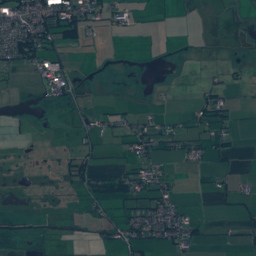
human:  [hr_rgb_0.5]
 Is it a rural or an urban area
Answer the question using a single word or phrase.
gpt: urban

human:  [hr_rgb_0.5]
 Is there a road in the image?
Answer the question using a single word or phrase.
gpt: yes

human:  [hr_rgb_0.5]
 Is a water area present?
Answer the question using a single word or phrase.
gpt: yes

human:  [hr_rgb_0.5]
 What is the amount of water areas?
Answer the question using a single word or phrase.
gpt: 93

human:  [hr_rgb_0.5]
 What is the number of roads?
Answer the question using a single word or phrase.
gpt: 142

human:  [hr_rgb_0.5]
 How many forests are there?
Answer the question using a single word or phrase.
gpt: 83

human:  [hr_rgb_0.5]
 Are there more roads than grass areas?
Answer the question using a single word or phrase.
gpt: no

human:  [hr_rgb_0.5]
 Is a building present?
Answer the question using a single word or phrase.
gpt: yes

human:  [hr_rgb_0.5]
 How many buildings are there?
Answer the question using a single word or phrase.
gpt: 1330

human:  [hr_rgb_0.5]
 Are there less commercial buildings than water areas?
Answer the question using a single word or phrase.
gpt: yes

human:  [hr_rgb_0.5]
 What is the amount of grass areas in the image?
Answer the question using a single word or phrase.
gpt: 263

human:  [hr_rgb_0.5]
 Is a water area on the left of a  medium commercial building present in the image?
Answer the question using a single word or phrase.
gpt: yes

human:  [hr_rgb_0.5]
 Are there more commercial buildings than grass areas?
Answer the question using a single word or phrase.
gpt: no

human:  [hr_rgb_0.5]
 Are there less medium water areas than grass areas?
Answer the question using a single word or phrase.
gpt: yes

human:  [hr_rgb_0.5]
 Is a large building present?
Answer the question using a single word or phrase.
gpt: yes

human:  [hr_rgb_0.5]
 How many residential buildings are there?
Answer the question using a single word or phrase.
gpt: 1305

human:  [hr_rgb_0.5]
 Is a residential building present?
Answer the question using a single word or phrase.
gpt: yes

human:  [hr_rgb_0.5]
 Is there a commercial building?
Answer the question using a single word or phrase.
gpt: yes

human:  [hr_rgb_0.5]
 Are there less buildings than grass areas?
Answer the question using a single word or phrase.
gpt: no

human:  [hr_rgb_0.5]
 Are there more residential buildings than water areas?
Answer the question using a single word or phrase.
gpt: yes

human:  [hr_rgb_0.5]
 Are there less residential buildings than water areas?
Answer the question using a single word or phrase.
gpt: no

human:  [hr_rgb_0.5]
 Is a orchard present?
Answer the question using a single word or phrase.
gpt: yes

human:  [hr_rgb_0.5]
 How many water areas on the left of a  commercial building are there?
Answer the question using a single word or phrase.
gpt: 85

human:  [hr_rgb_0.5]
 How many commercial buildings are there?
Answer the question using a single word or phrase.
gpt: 21

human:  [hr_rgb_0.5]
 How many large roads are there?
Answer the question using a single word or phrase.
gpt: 133

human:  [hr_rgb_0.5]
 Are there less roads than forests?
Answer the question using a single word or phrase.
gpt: no

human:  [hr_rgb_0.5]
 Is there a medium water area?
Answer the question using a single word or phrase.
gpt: yes

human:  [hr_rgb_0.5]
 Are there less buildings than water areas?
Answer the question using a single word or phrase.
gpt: no

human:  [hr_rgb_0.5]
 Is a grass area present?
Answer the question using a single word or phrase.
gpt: yes

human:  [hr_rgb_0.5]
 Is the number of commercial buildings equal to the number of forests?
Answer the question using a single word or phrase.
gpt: no

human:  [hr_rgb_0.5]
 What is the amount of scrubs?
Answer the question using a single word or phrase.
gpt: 21

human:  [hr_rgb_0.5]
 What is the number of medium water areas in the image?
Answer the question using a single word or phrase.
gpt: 10

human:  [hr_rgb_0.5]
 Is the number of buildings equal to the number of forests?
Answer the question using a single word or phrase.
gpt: no

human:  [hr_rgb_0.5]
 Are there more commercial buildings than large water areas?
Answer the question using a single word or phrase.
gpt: yes

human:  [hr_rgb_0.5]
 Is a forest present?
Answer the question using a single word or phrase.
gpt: yes

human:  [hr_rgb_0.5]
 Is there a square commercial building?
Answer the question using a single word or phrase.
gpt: no

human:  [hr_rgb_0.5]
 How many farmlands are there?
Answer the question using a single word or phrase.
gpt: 13

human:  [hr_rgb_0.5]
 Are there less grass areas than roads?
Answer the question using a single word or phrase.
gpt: no

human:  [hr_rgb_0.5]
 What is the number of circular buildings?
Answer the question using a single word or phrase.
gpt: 3

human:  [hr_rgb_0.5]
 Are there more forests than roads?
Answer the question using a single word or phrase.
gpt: no

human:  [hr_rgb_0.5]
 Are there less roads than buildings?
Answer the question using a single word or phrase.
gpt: yes

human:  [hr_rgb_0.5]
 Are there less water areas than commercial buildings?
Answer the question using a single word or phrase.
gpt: no

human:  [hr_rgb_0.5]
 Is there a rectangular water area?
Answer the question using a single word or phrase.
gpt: yes

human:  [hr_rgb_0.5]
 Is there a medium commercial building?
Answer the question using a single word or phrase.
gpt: yes

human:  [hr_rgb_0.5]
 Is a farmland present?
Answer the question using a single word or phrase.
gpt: yes

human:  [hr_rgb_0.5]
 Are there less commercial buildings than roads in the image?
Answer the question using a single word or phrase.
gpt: yes

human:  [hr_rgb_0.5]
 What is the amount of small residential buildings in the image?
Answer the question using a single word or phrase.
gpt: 1295

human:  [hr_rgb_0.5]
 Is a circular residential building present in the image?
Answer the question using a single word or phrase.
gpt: yes

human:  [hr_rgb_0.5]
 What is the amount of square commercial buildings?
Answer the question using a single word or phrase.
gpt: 0

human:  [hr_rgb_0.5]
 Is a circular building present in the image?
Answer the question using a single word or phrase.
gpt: yes

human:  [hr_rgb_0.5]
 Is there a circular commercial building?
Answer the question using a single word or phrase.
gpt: no

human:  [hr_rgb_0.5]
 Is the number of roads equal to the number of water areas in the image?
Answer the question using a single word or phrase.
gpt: no

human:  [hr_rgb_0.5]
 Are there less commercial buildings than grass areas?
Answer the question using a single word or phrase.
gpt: yes

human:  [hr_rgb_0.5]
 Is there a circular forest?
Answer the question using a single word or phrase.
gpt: no

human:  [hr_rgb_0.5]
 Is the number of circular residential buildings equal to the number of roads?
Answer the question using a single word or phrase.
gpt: no

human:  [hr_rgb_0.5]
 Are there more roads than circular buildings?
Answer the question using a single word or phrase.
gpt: yes

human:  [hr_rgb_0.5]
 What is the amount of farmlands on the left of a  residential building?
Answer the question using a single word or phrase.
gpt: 10

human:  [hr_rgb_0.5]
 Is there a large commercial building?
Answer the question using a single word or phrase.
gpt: no

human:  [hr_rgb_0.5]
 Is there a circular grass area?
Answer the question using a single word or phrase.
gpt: no

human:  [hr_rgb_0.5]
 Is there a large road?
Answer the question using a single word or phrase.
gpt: no

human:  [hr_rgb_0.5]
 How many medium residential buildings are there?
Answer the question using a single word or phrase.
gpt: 9

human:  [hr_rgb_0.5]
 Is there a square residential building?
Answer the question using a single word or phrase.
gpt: yes

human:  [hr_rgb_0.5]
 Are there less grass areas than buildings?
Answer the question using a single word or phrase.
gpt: yes

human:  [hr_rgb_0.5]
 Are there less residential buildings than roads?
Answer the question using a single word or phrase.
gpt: no